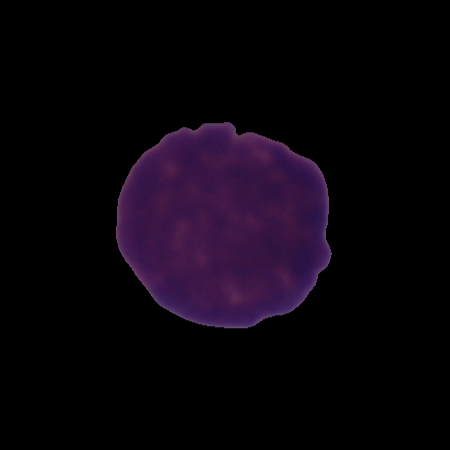
Label: cancer